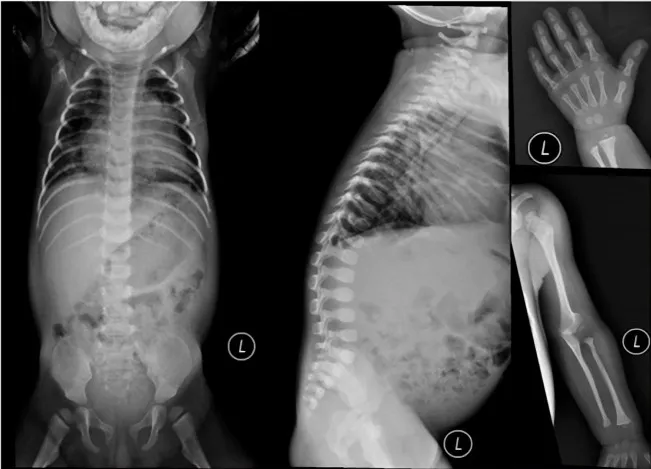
(B) X-ray examination suggested pneumonia, mandibuloacral dysplasia, thoracolumbar kyphosis, developmental hip dislocation, gracile long bones of ribs, clavicles, and extremities, osteoporosis, osteolysis of the proximal radius and distal part of finger.
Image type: radiology (x_ray)